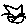
Label: cat